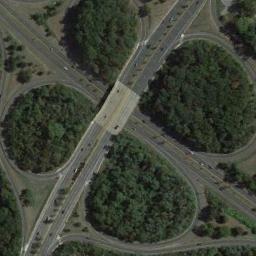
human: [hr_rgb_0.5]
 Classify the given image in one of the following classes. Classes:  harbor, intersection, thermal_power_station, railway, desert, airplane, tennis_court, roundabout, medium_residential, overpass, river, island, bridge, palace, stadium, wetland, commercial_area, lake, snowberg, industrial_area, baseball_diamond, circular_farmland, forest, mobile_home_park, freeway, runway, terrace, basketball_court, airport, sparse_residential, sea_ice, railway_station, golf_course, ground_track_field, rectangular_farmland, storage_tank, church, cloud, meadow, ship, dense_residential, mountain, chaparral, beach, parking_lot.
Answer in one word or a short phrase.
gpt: overpass